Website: crate-barrel
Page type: billing-address
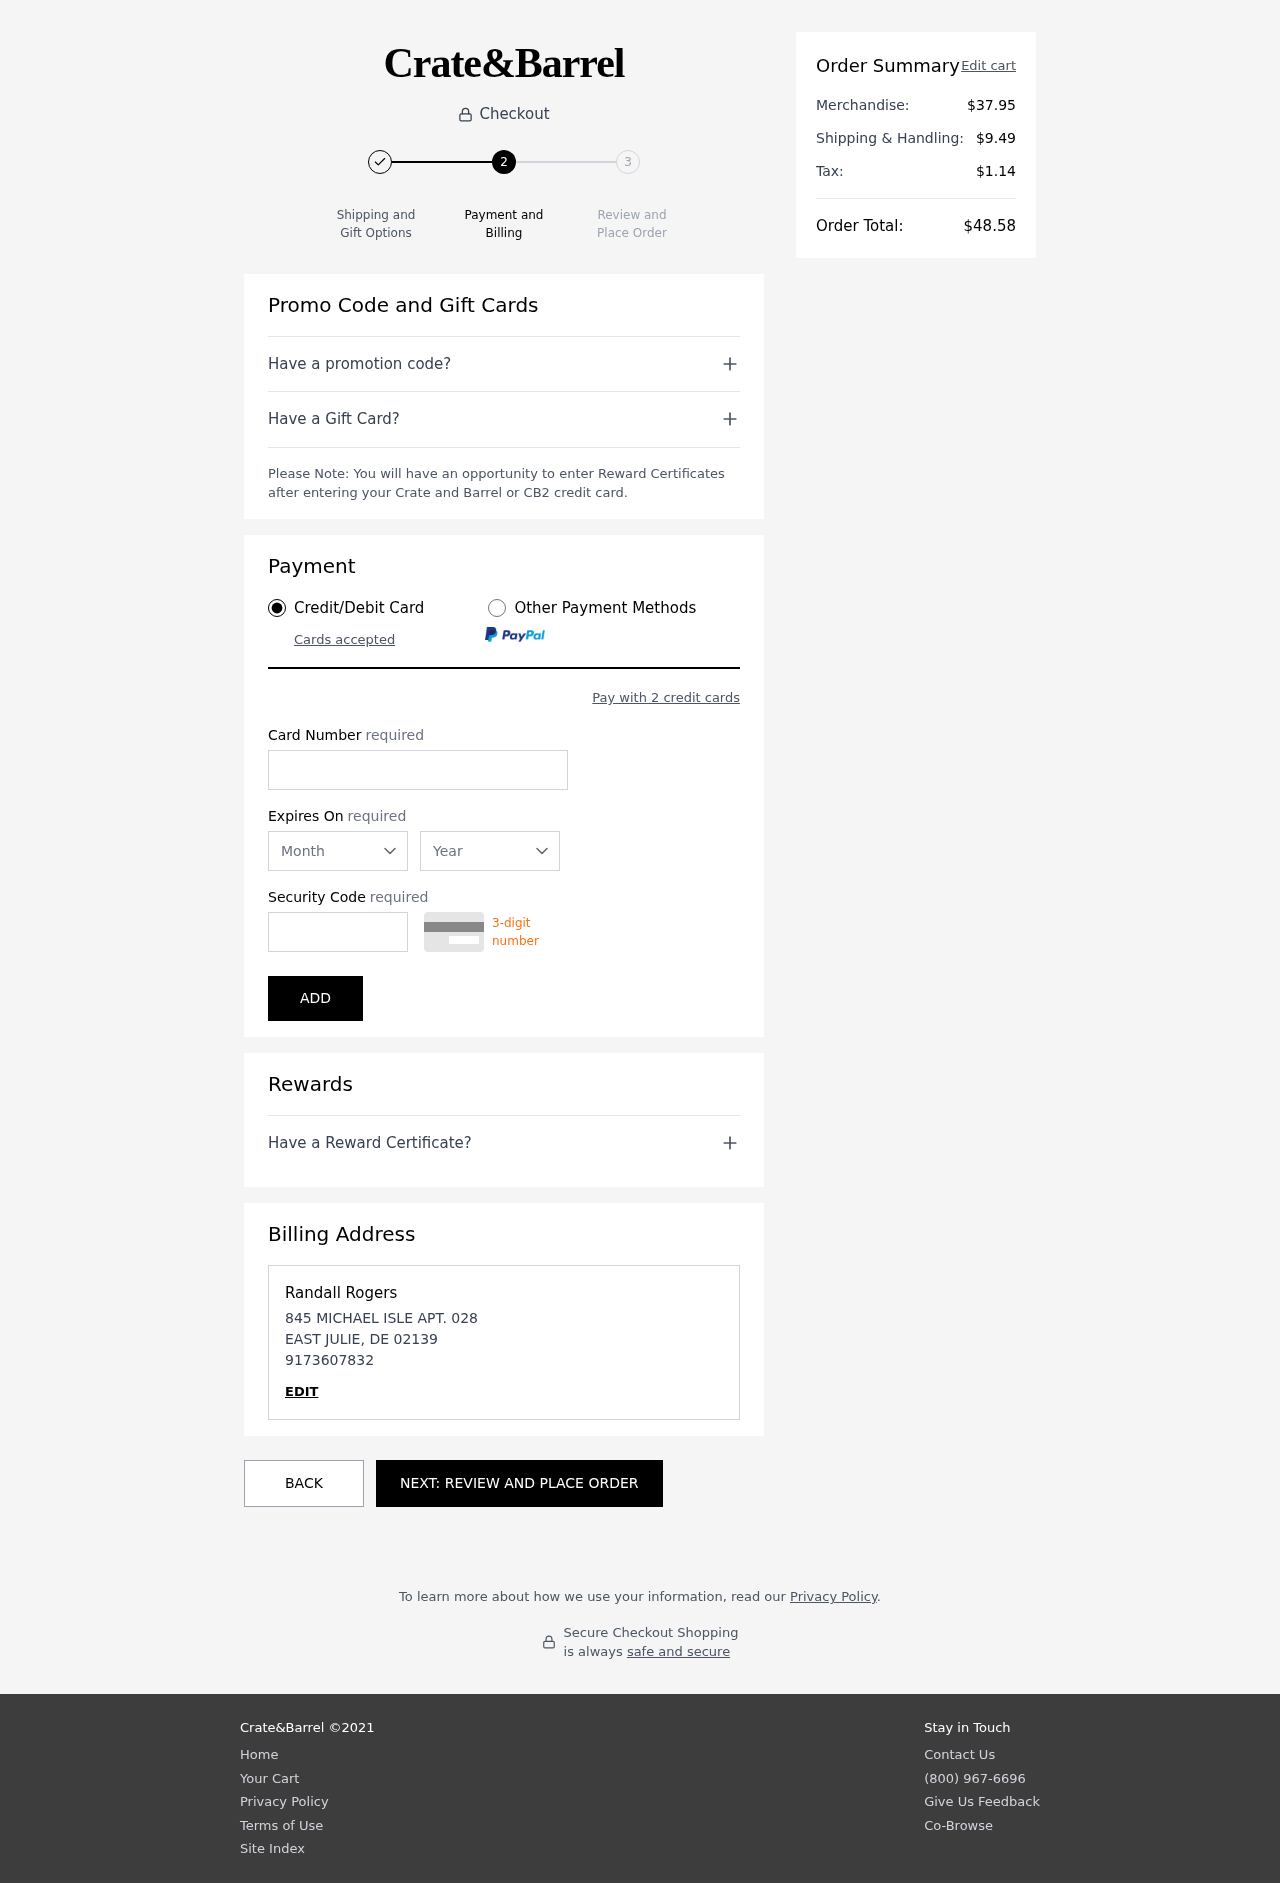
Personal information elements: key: PII_CARD_CVV
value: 1818
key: PII_CARD_EXPIRY_MONTH
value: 06
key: PII_CARD_EXPIRY_YEAR
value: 28
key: PII_CARD_NUMBER
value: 3487 3889 0268 275
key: PII_CITY
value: EAST JULIE
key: PII_FULLNAME
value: Randall Rogers
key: PII_PHONE
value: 9173607832
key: PII_POSTCODE
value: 02139
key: PII_STATE_ABBR
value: DE
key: PII_STREET
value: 845 MICHAEL ISLE APT. 028
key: PII_FIRSTNAME
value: Randall
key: PII_LASTNAME
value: Rogers
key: PII_PHONE_LINE
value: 7832
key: PII_PHONE_SUFFIX
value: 7832
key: PII_POSTCODE_FULL
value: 02139
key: PII_PHONE2
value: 9173607832
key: PII_PHONE3
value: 9173607832
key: PII_FULLNAME2
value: Randall Rogers
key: PII_FULLNAME3
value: Randall Rogers
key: PII_FIRSTNAME2
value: Randall
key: PII_FIRSTNAME3
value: Randall
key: PII_LASTNAME2
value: Rogers
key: PII_LASTNAME3
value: Rogers
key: PII_FIRSTNAME_DERIVED
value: Randall
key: PII_LASTNAME_DERIVED
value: Rogers
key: PII_PHONE_NUMERIC
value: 9173607832
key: PII_PHONE_LINE_NUMERIC
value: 7832
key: PII_PHONE_SUFFIX_NUMERIC
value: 7832
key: PII_POSTCODE_NUMERIC
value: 2139
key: PII_PHONE2_NUMERIC
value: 9173607832
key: PII_PHONE3_NUMERIC
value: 9173607832
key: PII_FULLNAME_DERIVED
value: Randall Rogers
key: PII_NAME_FULL_DERIVED
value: Randall Rogers
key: PII_PHONE_DIGITS
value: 9173607832
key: PII_PHONE_LAST4
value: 7832
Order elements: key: ORDER_SUBTOTAL
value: $37.95
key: ORDER_SHIPPING_COST
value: $9.49
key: ORDER_TAX
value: $1.14
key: ORDER_TOTAL
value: $48.58